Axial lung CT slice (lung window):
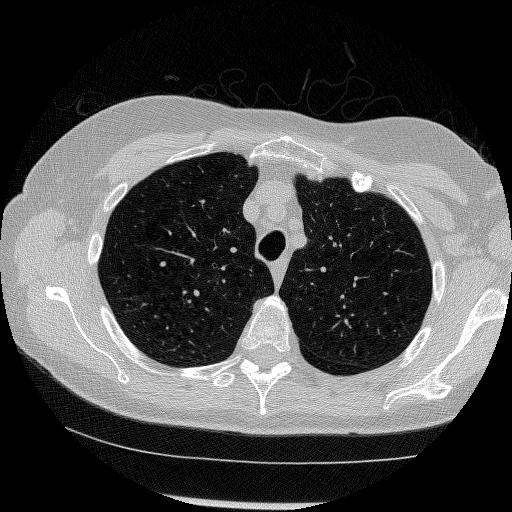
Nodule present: no